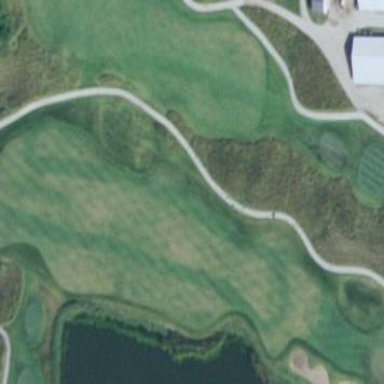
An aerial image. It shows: Grassy area designated as golf fairway.